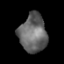
Tissue: prostate
Cell type: T cells
Senescence score: 0.3287
Nuclear area (px): 1018
Mean DAPI intensity: 104.006